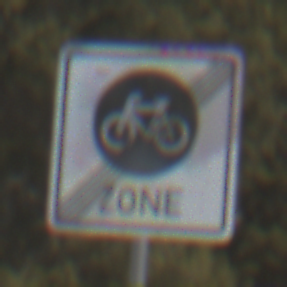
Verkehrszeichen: EndeFahrradzone
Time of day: Midday
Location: Outdoor (Nature)
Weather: PartlyCloudy
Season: NotSpecified
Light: Natural